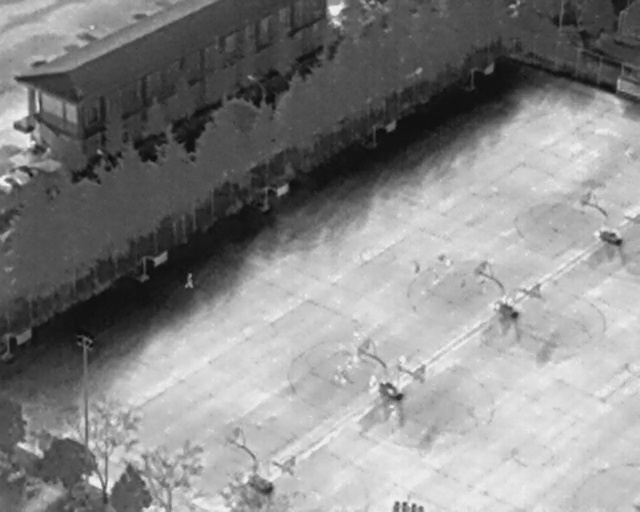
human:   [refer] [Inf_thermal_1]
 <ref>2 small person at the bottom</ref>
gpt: <box>[[51, 72, 54, 73, 7], [61, 69, 63, 71, 2]]</box>

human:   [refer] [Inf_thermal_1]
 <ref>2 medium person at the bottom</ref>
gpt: <box>[[52, 72, 54, 74, 2], [57, 73, 59, 75, 2]]</box>

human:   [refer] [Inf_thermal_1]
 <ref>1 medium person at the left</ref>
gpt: <box>[[27, 53, 31, 56, 2]]</box>

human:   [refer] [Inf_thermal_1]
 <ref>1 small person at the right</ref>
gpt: <box>[[74, 55, 76, 56, 2]]</box>

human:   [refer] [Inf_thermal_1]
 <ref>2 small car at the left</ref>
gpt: <box>[[1, 31, 5, 34, 110], [0, 34, 3, 36, 121]]</box>